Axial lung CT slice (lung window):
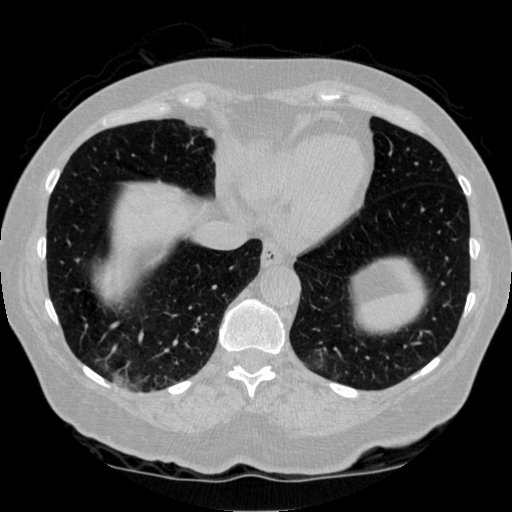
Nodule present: no